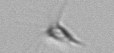
Label: Calciopappus